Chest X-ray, PA view. Patient: 70 years old, sex F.
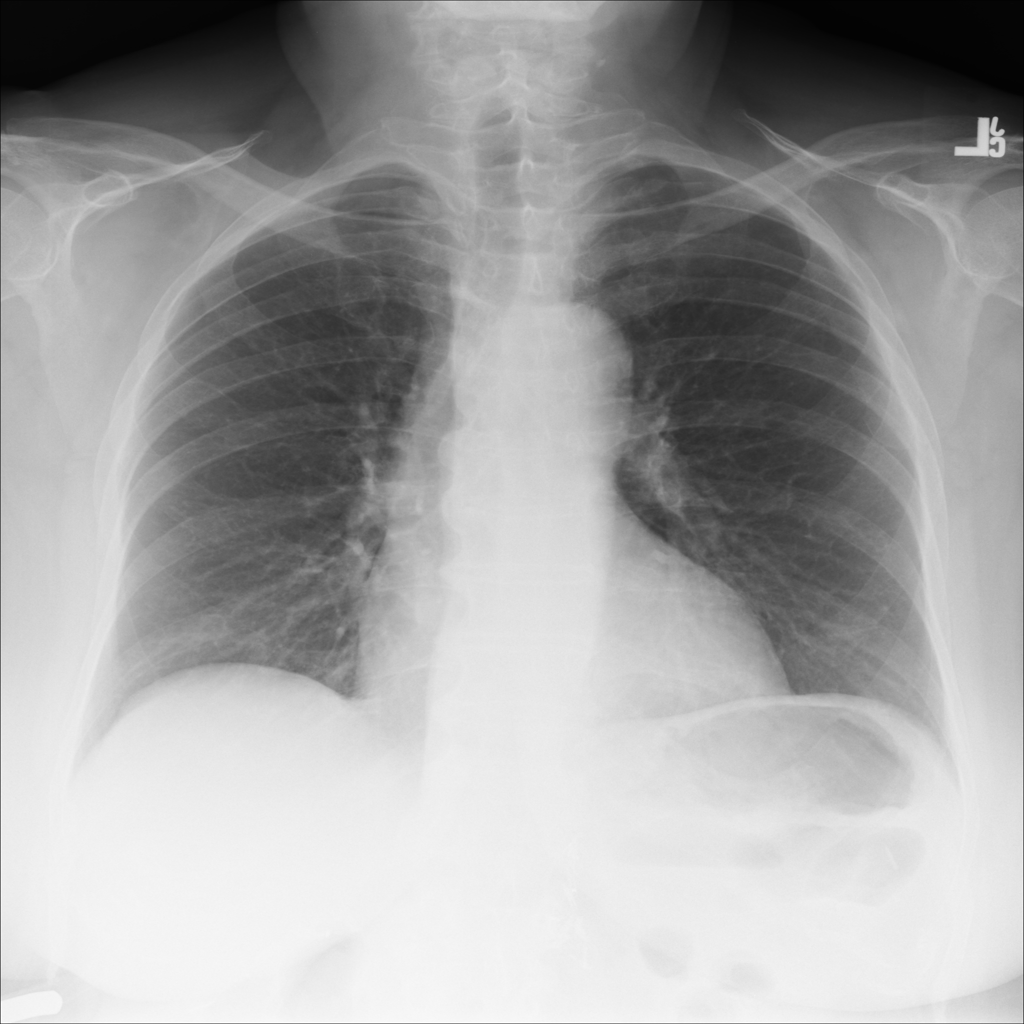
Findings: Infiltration